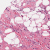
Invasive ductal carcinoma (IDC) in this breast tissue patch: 0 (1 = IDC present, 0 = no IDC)